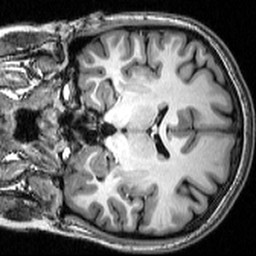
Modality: T1w
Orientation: coronal